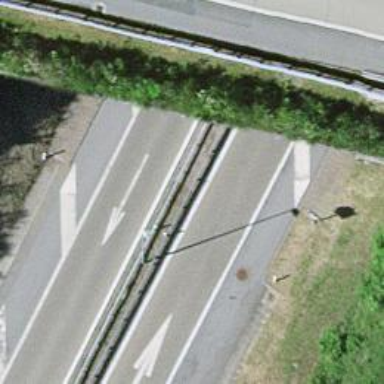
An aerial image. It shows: Asphalt tunnel on motorway link.